Interaction volume radius: 10 \u00c5
Interaction volume height: 20 \u00c5
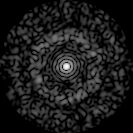
Disorder parameter: 0.825